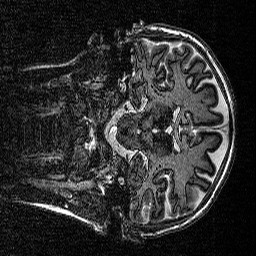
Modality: MP2RAGE
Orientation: coronal
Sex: female
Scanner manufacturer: siemens
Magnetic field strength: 3 T
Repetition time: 5 s
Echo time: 0.00292 s